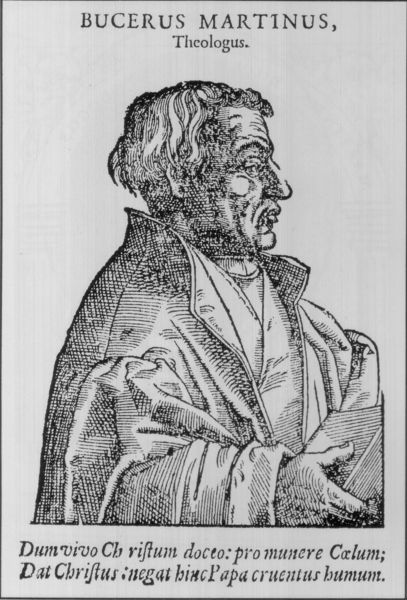
Titel: Bildnis des Martin Bucer(us) (eig. Butzer)
Künstler: Tobias Stimmer
Institution: (Seriendruck)
Schlagwörter: mann, nase, profil, bibel, bildnis, mantel, holzschnitt, schrift, white, arm, black, collar, face, gray, hair, nose, old, painting, portrait, robe, sleeve, picture, print, screen, buch, druck, illustration, woodcut, talar, hand, profile, man, ear, luther, side, drawing, kupferstich, black and white, brow, chin, coat, mouth, sketch, saint, flugblatt, person, clothes, vest, lateinisch, engraving, pencil, religion, reformation, eye, finger, fingers, book, christ, doctor, lips, cheek, pagenschnitt, theologe, lapel, still, forehead, philosophy, latin, text, scholar, words, christus, etch, scetch, title, thumb, name, papa, medicine, martinus, bucerus, uluther, theologus, sceatch, theology, vivo, riftum, bucerus martinus, theologian, philosophz